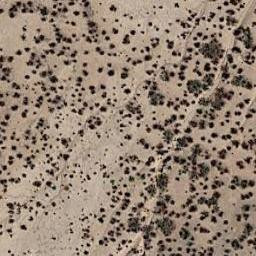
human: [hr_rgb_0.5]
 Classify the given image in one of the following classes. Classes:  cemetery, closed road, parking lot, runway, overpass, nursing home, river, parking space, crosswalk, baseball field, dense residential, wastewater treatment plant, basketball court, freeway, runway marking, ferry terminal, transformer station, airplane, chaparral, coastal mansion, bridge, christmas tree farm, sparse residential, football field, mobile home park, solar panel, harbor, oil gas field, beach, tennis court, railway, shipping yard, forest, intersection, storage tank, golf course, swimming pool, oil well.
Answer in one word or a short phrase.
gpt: chaparral